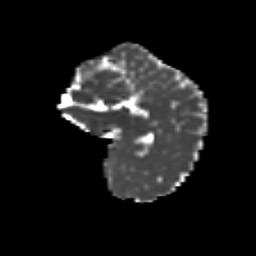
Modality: MD
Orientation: sagittal
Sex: female
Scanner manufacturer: siemens
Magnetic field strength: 3 T
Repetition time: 5 s
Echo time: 0.071 s